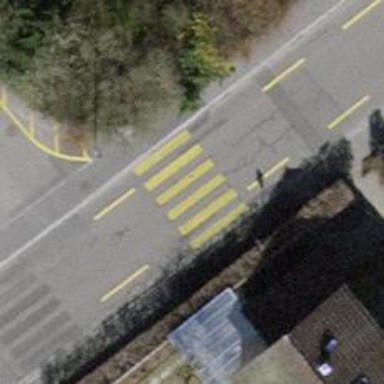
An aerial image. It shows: Zebra crossing on the road.